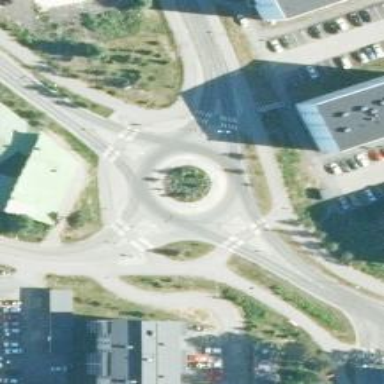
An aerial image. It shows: Secondary road leading to roundabout.